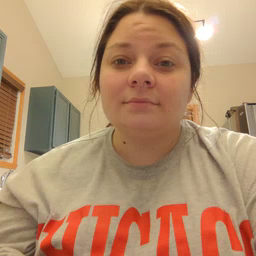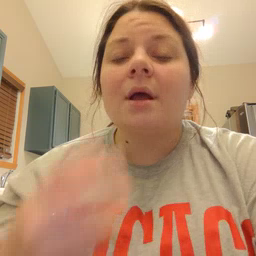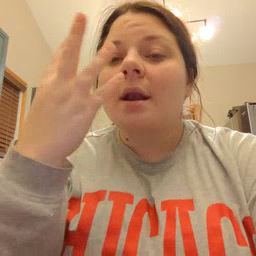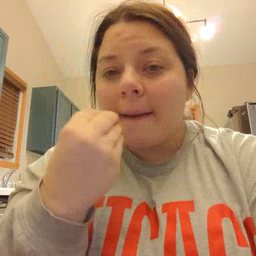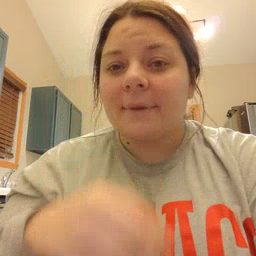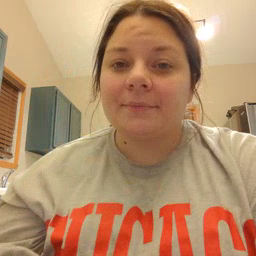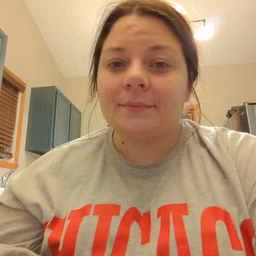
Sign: nap